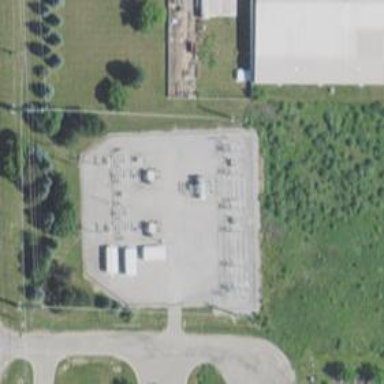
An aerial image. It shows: Switch used for power control.